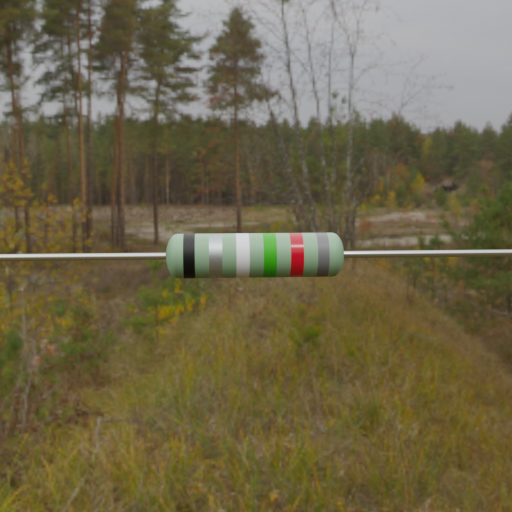
Resistor colour bands (in order): black, silver, white, green, red, gray